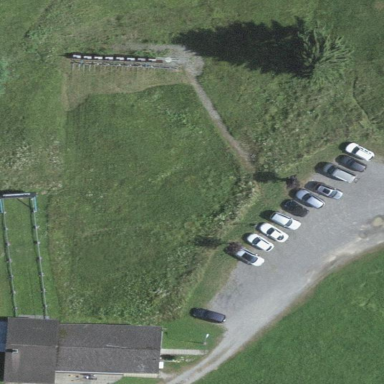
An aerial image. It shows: Shooting range for the sport of shooting.